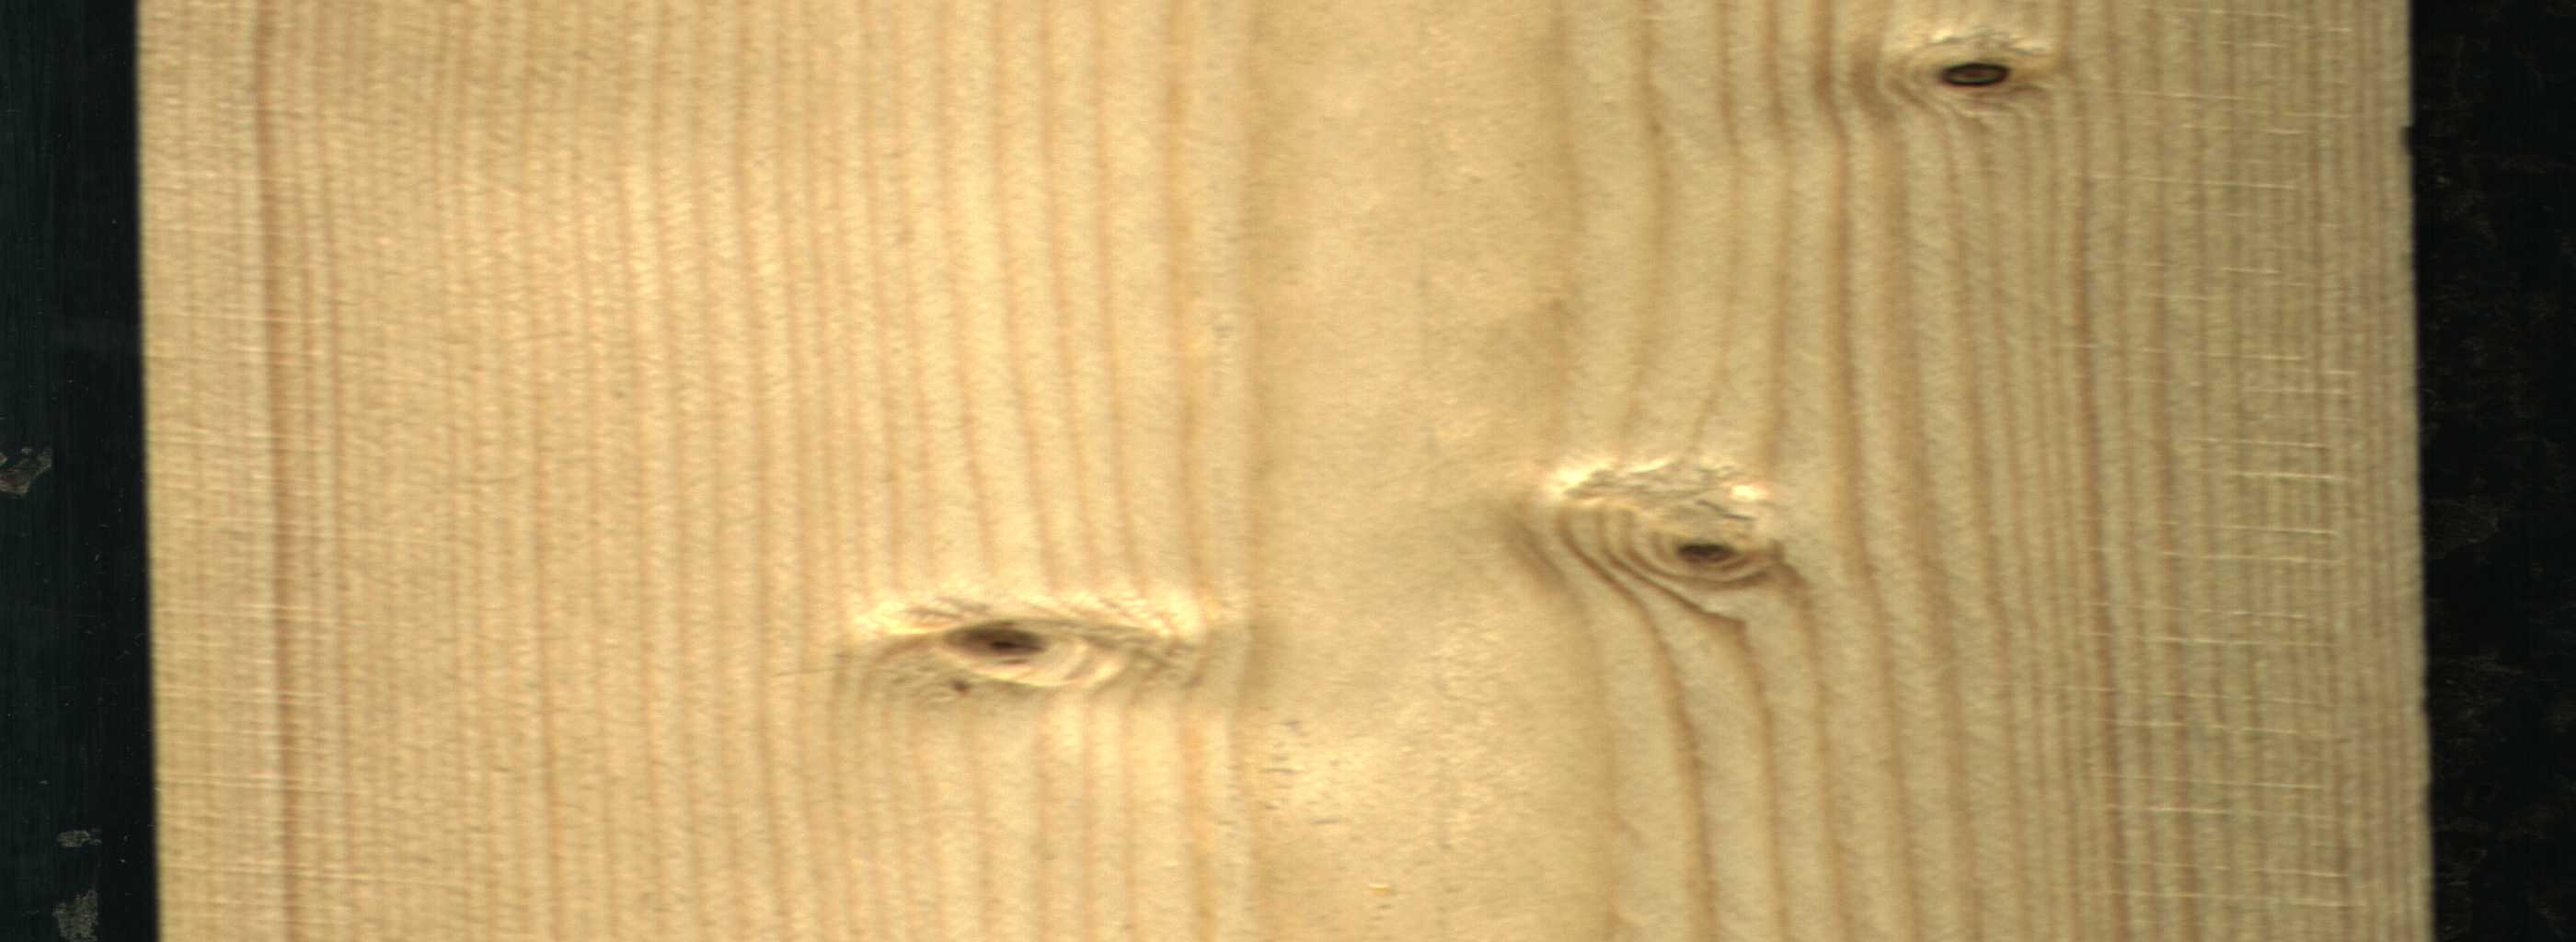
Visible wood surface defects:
Dead_Knot
Dead_Knot
Dead_Knot